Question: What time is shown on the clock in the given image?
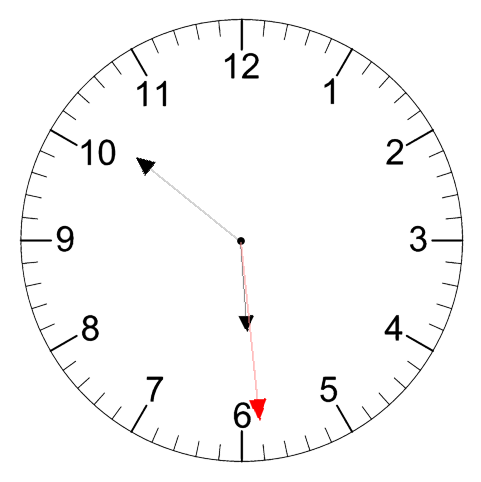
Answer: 05:51:29